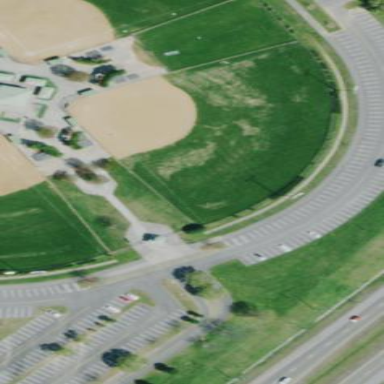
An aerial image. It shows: Softball pitch for leisure land activities.